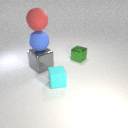
large red rubber sphere above large blue rubber sphere